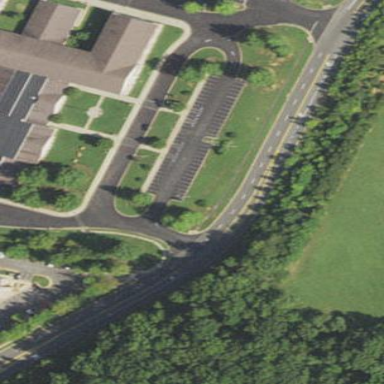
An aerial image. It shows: Parking area.